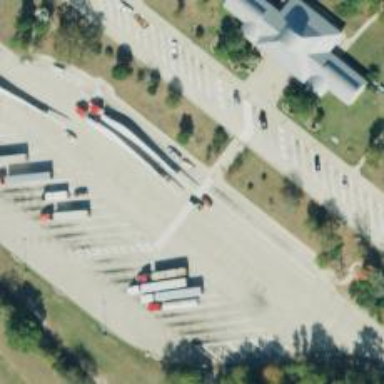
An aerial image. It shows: Service road leading to rest area.